Question: This is not a: "Do all the work for me!" kind of question. I just wanna know which approach you think would be suitable for this challenge.
I have this map:

As you can see by the blue marker, I've roughly drawned some selections/areas of the map. Theese areas I want to serve as links.
But I don't quite know how to grasp this challenge, since all of the areas have quite odd shapes.
I have looked at <URL> but it seems like a huge job with all of the twists and turns that I would need to do.
I would be awesome if I could just slice up the areas in Photoshop and save each of them as .png and just tell my page to ignore the transparent area! But that's just wishfull thinking I suppose.
I hope that one of you have a suggestion that I've overlooked.
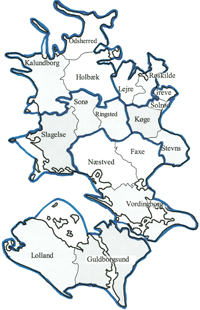
Answer: Give a try to these -
1. http://polymaps.org/
2. http://www.amcharts.com/javascript-maps/
3. Raphael JS
You can try making an SVG version of your map and then implement it's clickiness with one of these libraries depending on which one you choose.
Here's one tutorial to do this with Raphael JS - <URL>